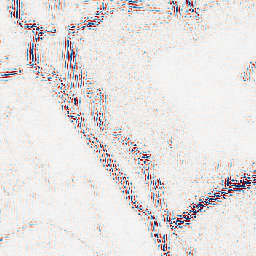
Category: wavelet
Decomposition family: wavelet_reverse_biorthogonal
Decomposition parameters: wavelet: rbio3.5
level: 2
Upsampling method: bicubic_16x
Upsampling parameters: scale: 16
Upsampling scale: 16